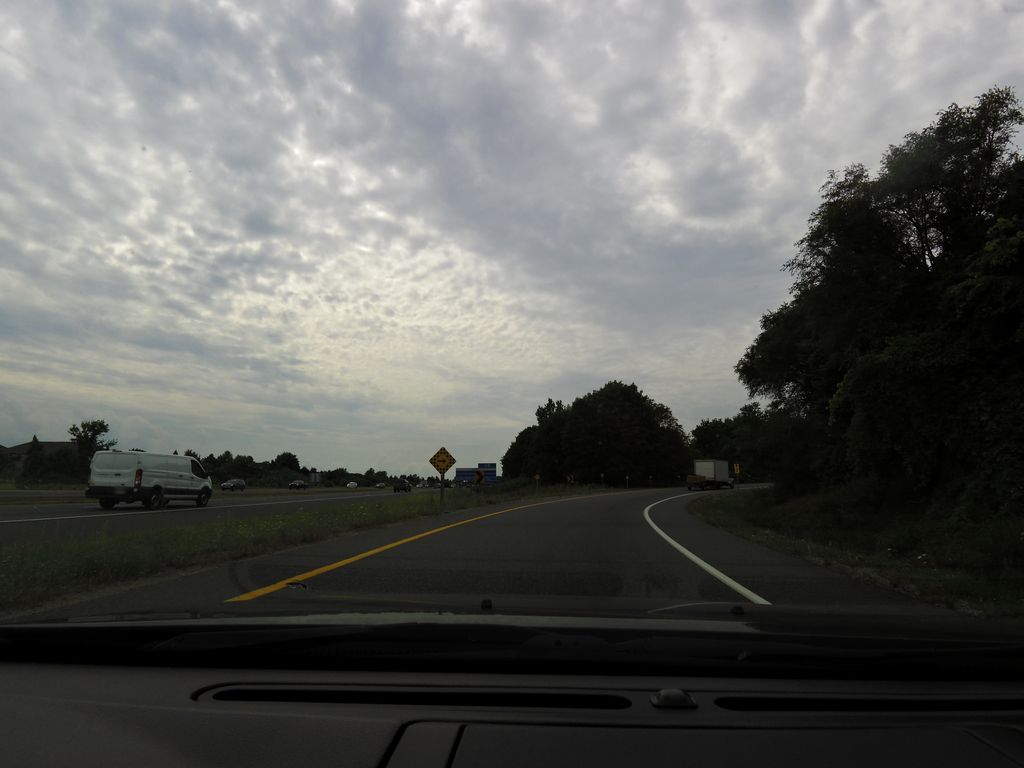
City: hamilton